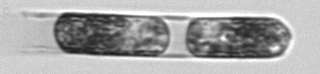
Label: Hemiaulus